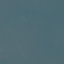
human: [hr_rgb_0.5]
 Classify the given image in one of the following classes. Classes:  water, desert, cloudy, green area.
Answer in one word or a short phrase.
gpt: water